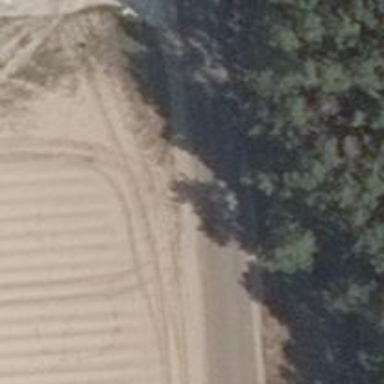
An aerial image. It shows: Track road with grade4 tracktype.